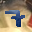
Label: 7